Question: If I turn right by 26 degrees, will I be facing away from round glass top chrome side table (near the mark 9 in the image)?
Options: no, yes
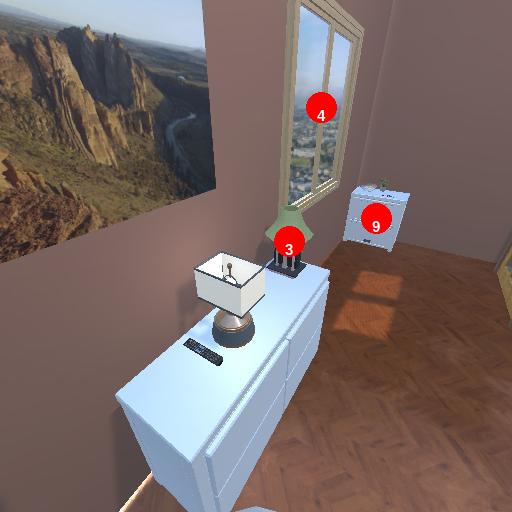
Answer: no